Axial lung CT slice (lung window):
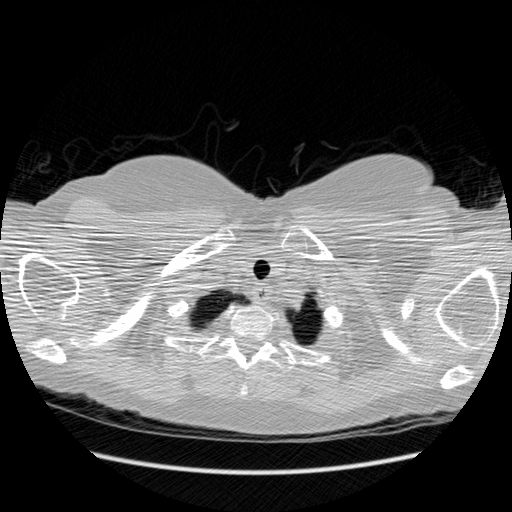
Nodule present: no